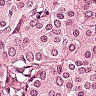
Metastatic tissue present: yes